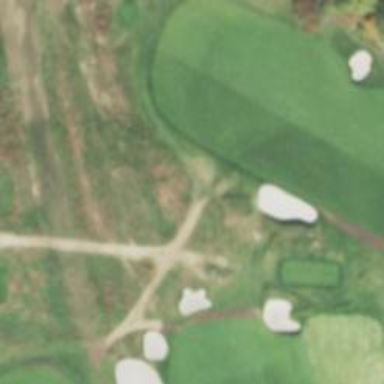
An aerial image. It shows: Service road used as golf cart path.